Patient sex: M
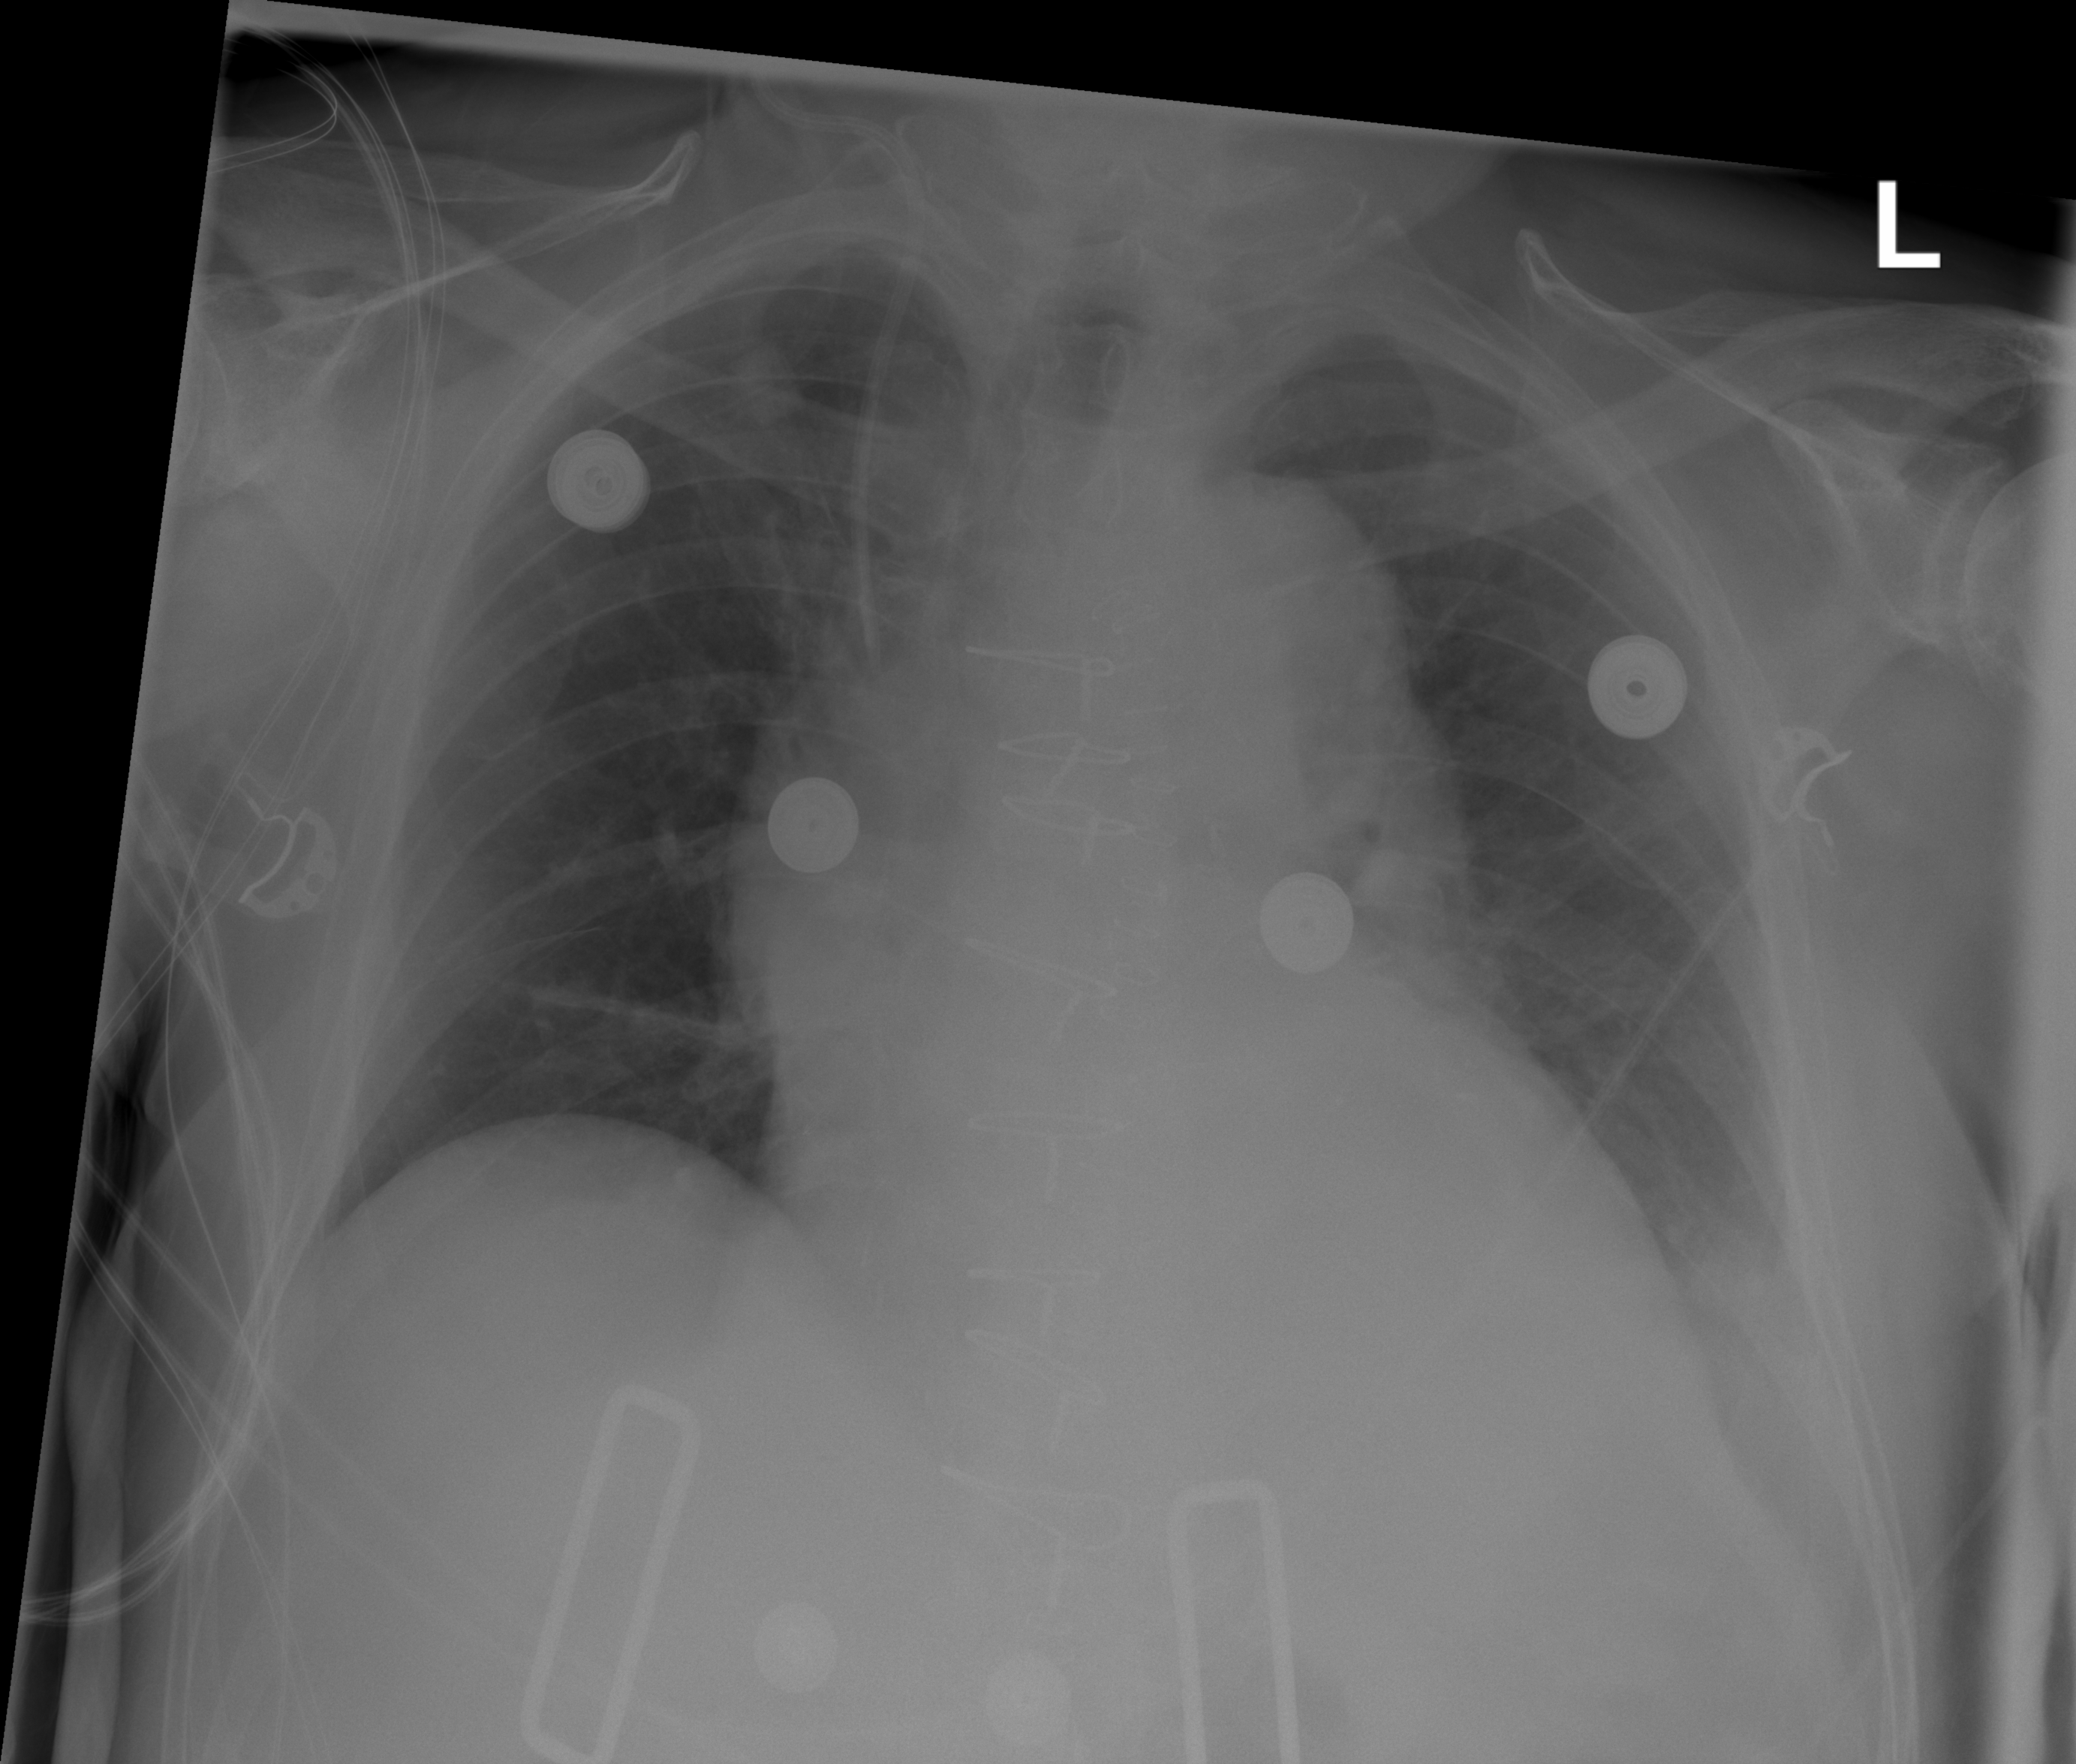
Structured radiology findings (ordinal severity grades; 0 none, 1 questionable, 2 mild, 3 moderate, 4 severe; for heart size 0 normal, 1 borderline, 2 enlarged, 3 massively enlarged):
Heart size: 2
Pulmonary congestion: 0
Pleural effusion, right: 0
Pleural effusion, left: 3
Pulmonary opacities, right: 0
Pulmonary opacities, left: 0
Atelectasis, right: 1
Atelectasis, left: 3